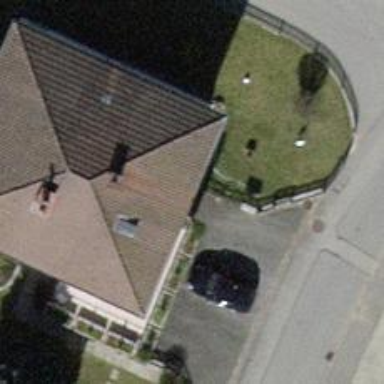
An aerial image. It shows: House with pyramidal roof shape.